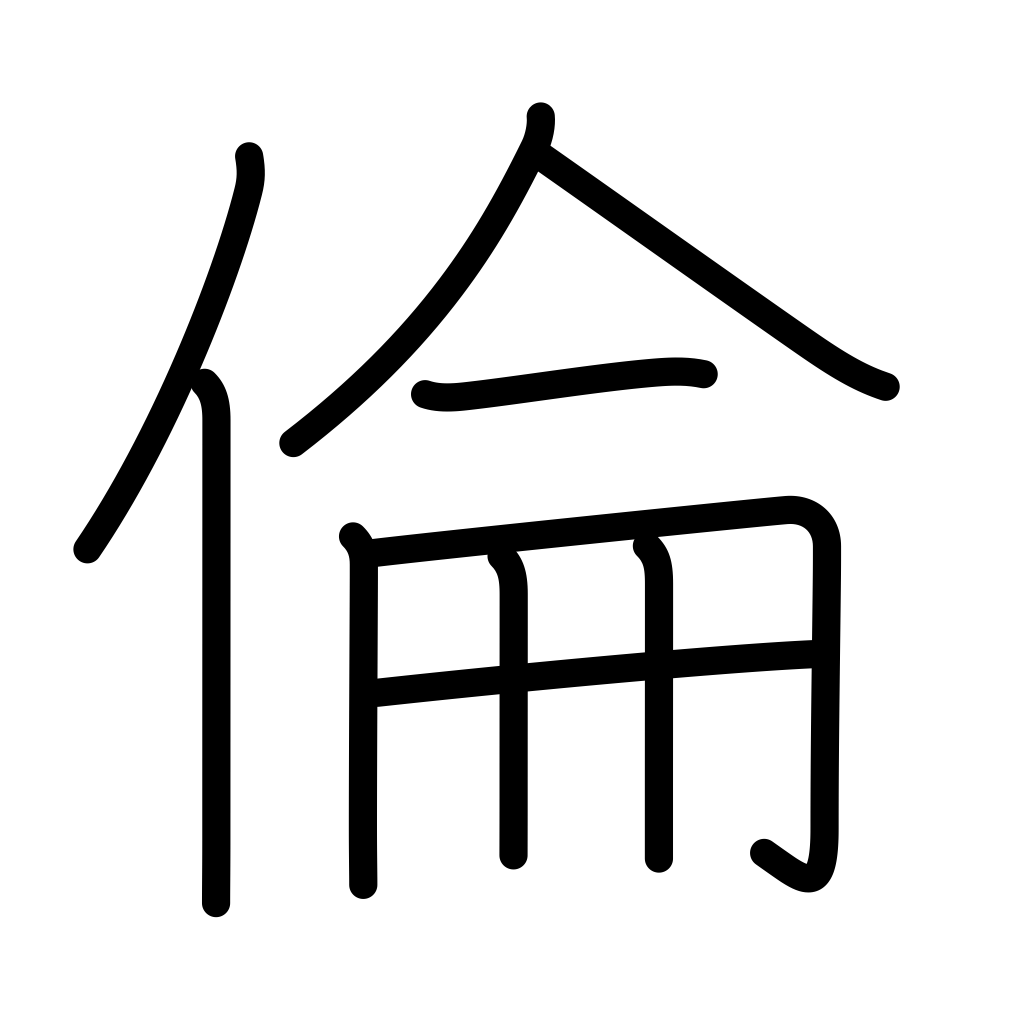
Meaning: ethics, companion